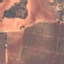
Label: PermanentCrop